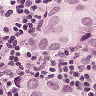
Metastatic tissue present: yes